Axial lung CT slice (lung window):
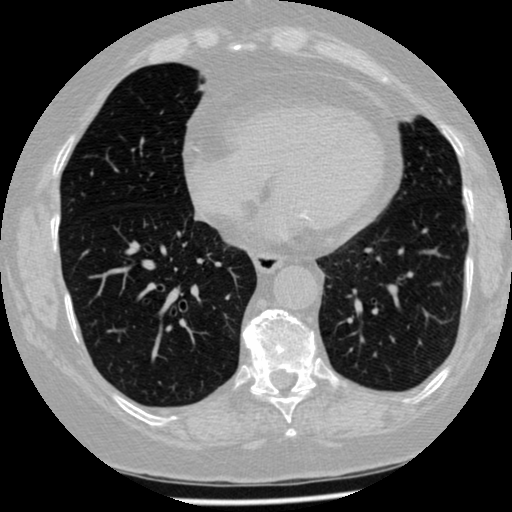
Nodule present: no